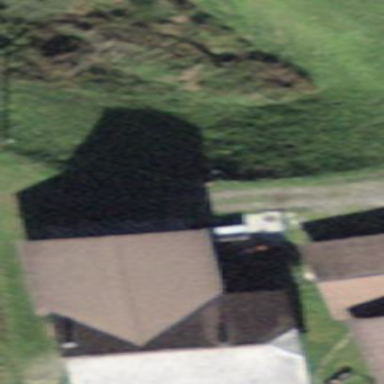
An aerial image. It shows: Farm building.